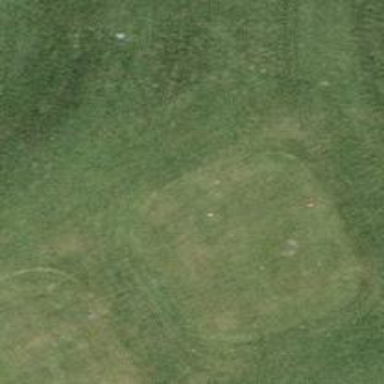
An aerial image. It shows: Grassy area designated as golf tee.